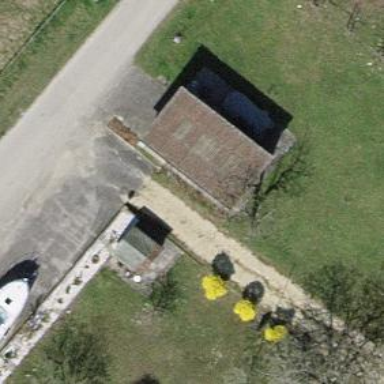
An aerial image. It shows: Simple and straightforward house.